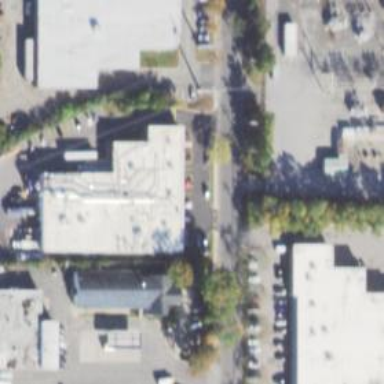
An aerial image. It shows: Commercial building.